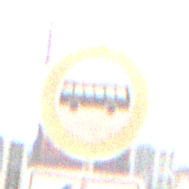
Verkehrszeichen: VerbotKraftomnibusse
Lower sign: RichtungsangabeDurchPfeile2
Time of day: MorningAfternoon
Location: Outdoor (Urban)
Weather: PartlyCloudy
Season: NotSpecified
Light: Natural